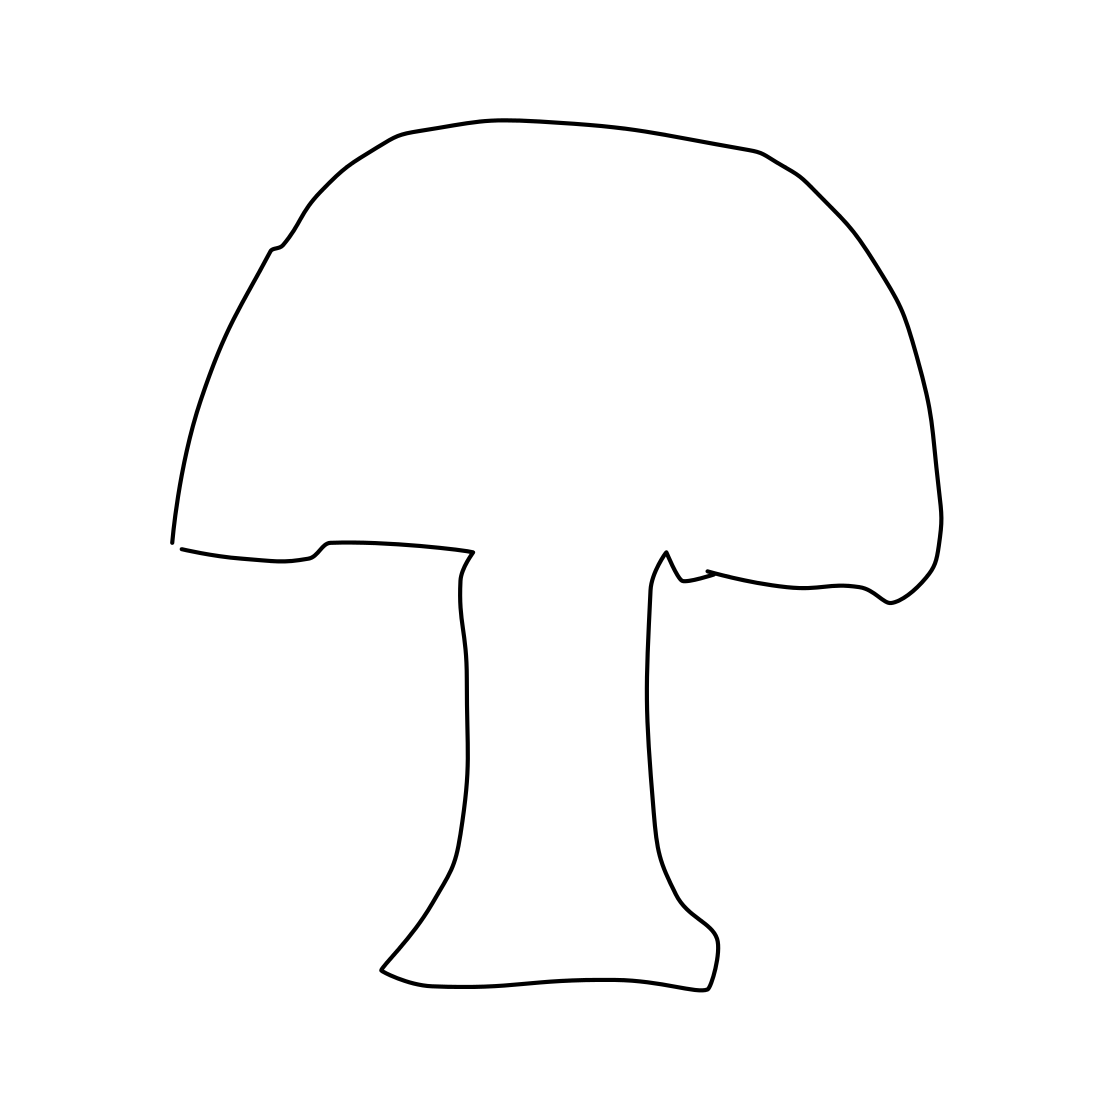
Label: mushroom